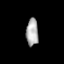
Tissue: prostate
Cell type: T cells
Senescence score: 0.2785
Nuclear area (px): 324
Mean DAPI intensity: 173.309